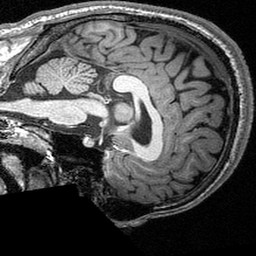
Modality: T1w
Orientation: sagittal
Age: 23
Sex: male
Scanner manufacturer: siemens
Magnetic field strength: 3 T
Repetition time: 2.53 s
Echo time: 0.00309 s